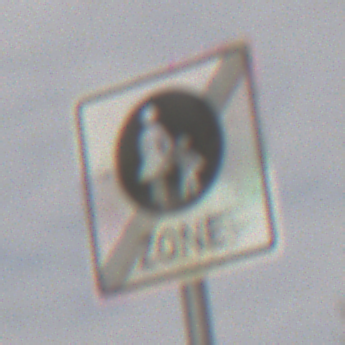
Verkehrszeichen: EndeFussgaengerzone
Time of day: MorningAfternoon
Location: Outdoor (Suburban)
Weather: Overcast
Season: NotSpecified
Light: Natural